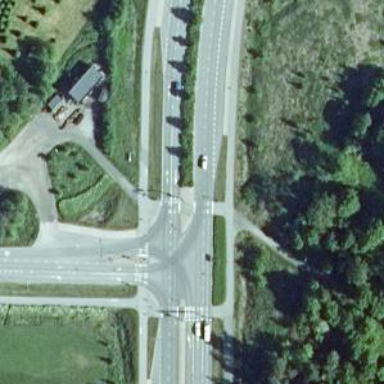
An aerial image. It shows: Asphalt cycleway.